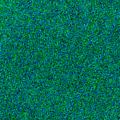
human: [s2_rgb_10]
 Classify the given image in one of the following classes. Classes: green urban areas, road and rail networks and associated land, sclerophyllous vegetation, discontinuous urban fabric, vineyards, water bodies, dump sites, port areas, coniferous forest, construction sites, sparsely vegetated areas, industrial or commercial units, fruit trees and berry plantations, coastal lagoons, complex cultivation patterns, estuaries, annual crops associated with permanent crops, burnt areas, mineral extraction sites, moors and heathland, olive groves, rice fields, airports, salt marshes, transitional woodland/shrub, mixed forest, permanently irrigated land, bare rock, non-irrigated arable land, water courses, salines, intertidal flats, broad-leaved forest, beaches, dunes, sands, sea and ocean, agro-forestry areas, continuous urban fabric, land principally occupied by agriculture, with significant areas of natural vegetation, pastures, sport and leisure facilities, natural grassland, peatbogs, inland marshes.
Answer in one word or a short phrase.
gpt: sea and ocean